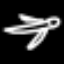
Label: airplane